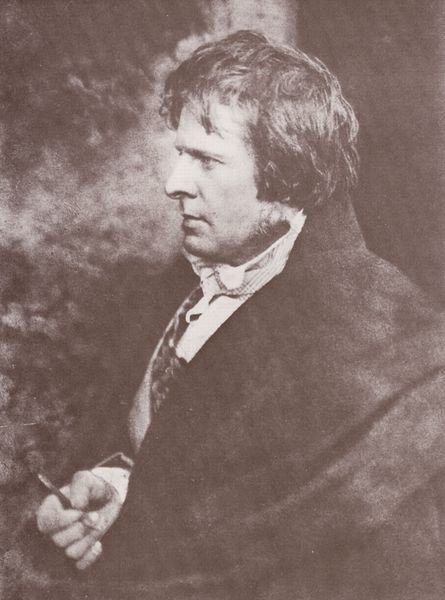
Titel: David Octavius Hill
Künstler: Robert Adamson
Institution: unbekannt
Schlagwörter: baum, dunkel, feder, hand, mann, schatten, umhang, weiß, braun, daumen, finger, frisur, grau, haar, hell, hintergrund, kariert, licht, mund, nase, profil, schwarz, stirn, blick, tuch, muster, schleife, anzug, bart, hemd, jacke, wand, augen, bärtig, falten, kragen, mensch, bildnis, herr, portrait, porträt, bach, rauch, auge, haare, mantel, adel, kinn, lippen, schulter, beleuchtung, sepia, zeigefinger, krawatte, rauchen, zigarre, dichter, ernst, brauen, halstuch, seitenansicht, atelier, nägel, jackett, weste, unscharf, foto, fotografie, photographie, griff, dunkelgrau, gepunktet, druck, schwarz-weiß, künstler, seite, schriftsteller, wirr, koteletten, stift, photo, kravatte, werkzeug, dunke, zigarette, zigarillo, plastron, nasenflügel, photografie, gepflegt, unschärfe, bartlos, füller, lichtbild, rechte hand, federhalter, beleuchtunge, claire-obscure, distinguiert, fingre, fotoatelier, nachlinks, pencil of nature, profilbild, serigraphie, stiurn, tigarillo, dauemn